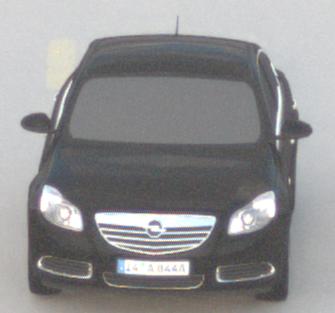
Make: Opel
Model: Insignia 1.6
Detailed model: Insignia (A) Notch Back
Model produced from: 2008/11
Model produced until: 2008/12
Doors: 4
Color: black
Road condition: dry road
Daytime: sunrise or sunset
Contrast: low contrast